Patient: sex M, age 63
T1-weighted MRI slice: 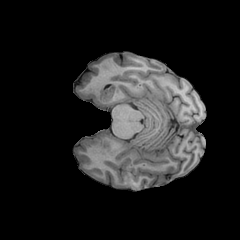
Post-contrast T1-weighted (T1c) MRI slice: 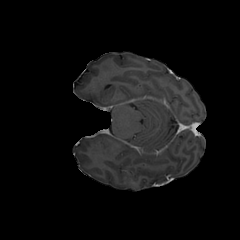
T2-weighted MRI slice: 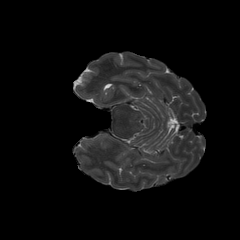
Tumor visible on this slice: no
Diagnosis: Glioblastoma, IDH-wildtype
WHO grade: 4